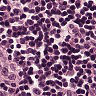
Metastatic tissue present: no